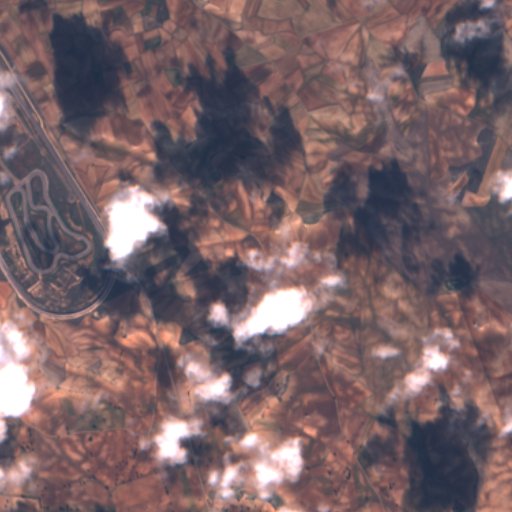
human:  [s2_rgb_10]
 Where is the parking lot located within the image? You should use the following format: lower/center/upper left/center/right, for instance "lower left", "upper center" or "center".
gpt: The parking lot is located in the upper left of the image.
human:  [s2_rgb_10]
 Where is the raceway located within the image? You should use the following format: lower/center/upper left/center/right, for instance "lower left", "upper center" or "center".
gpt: The raceway is located in the upper left of the image.
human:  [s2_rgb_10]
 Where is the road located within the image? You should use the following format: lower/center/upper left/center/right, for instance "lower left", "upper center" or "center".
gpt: There is no road in the image.